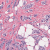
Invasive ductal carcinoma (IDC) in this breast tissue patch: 1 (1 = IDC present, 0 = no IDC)